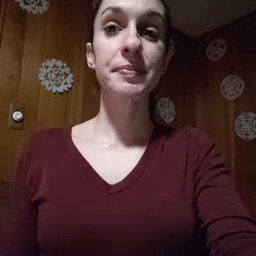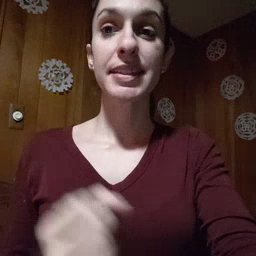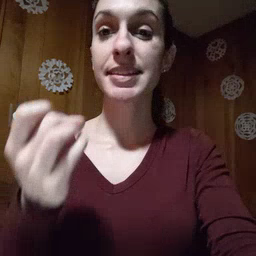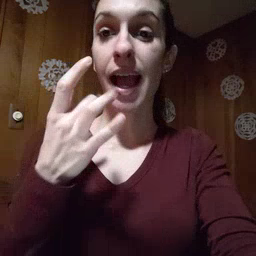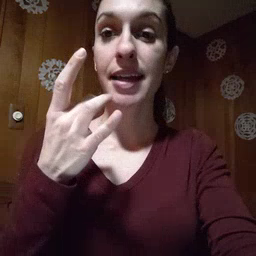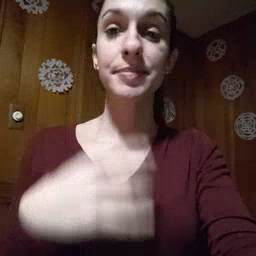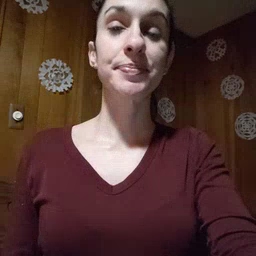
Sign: snack